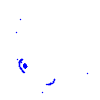
Particle: electron